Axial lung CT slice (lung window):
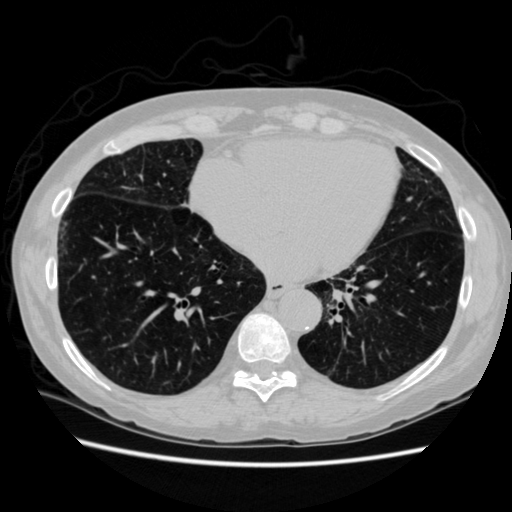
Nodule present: no